Question: Consider this image which is an iframe window when user clicks on a link.

When user clicks deposit the form gets submitted and , thus the user does not know if deposit was successful or not.
I am looking for a way to after the form has been submitted, to display appropriate message
'''
<form name="depForm" action="" id="register_form" method="post">
User Name<br /><input type="text" name="uname" value="" /><br />
Credit Card Nr<br /><input type="text" name="cc" value="" /><br />
CSV Nr<br /><input type="text" name="csv" value="" /><br />
Amount<br /> <input type="text" name="amount" value="" /><br />
<input type="submit" value="deposit" name="deposit" class="buttono" />
</form>
'''
'''
if(isset($_POST['deposit'])){
if(isset($_SESSION['FBID'])){
$uid=$_SESSION['FBID'];
$amount = $_POST['amount'];
$cc = $_POST['cc'];
$csv = $_POST['csv'];
//new bal
$bal = getBal($uid);
$newBal = $bal+$amount;
$sql="UPDATE members SET balance='$newBal' WHERE member_nr='$uid'";
$result = mysql_query($sql) or die("error please try again");
if($result){
}
}
'''
if anyone can advise me how to keep iframe open after form has been submitted it will be greatly appreciated.
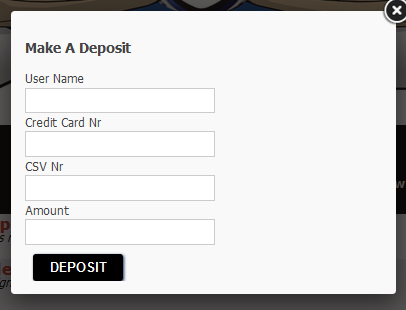
Answer: You would need to change the form submission to use AJAX. In the response you can include a state flag to indicate to the UI whether the request was successful or not and act appropriately. Something like this:
'''
$('#register_form').submit(function(e) {
e.preventDefault(); // stop the standard form submission
$.ajax({
url: this.action,
type: this.method,
data: $(this).serialize(),
success: function(data) {
if (data.success) {
// show success message in UI and/or hide modal
} else {
// it didn't work
}
},
error: function(xhr, status, error) {
// something went wrong with the server. diagnose with the above properties
}
});
});
'''
'''
$success = false;
if (isset($_POST['deposit'])) {
if (isset($_SESSION['FBID'])) {
$uid = $_SESSION['FBID'];
$amount = $_POST['amount'];
$cc = $_POST['cc'];
$csv = $_POST['csv'];
$bal = getBal($uid);
$newBal = $bal + $amount;
$sql = "UPDATE members SET balance='$newBal' WHERE member_nr='$uid'";
$result = mysql_query($sql) or die("error please try again");
if ($result) {
$success = true;
}
}
}
echo json_encode(array('success' => $success));
'''